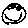
Label: smiley face